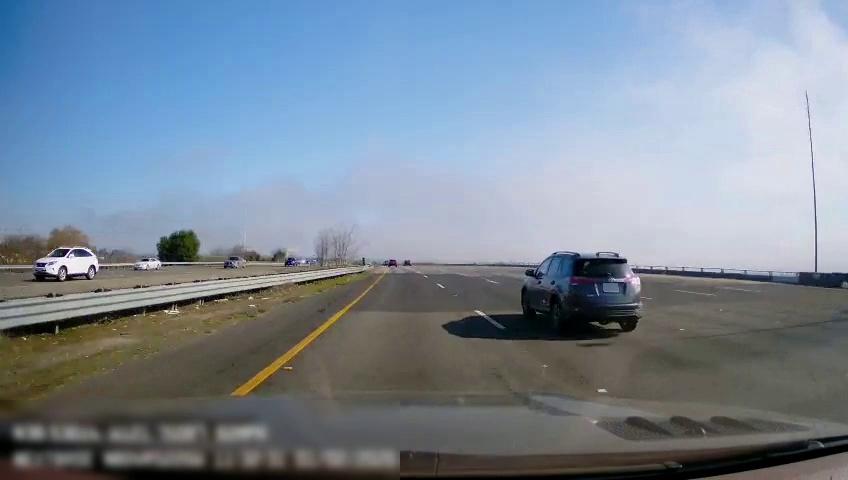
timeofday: Day
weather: Sunny
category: Drivable Space
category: Drivable Space
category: Vehicles | SUV
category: Vehicles | SUV
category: Vehicles | SUV
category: Vehicles | Car
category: Vehicles | Car
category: Vehicles | Car
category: Lanes | Current Lane
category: Lanes | Current Lane
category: Lanes | Alternate Lane
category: Lanes | Alternate Lane
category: Lanes | Alternate Lane
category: Lanes | Alternate Lane